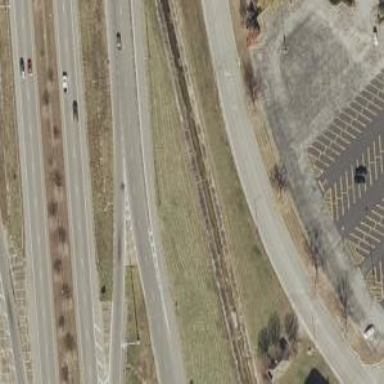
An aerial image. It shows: Trunk link highway.